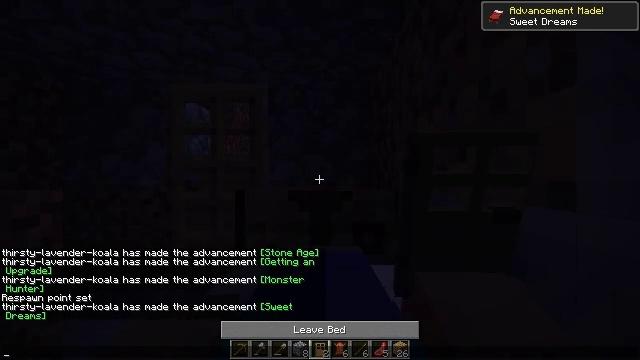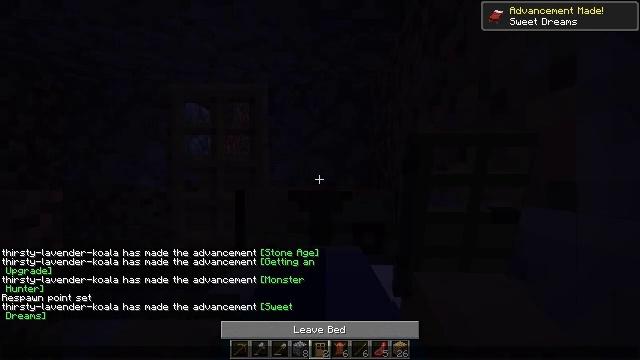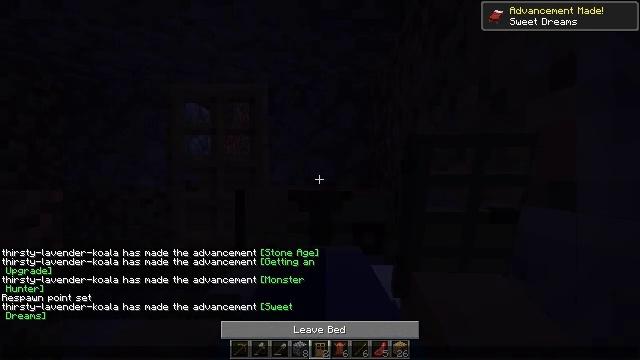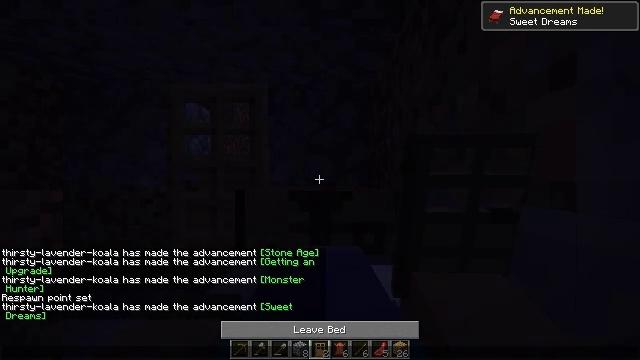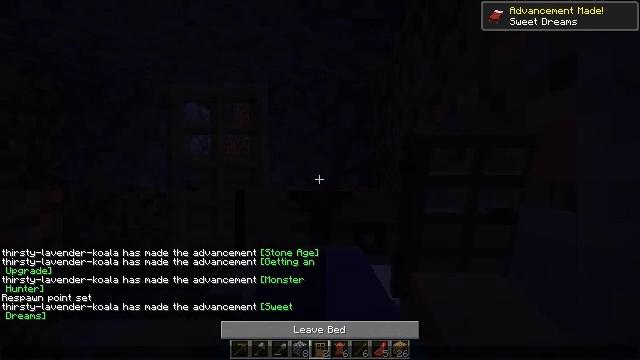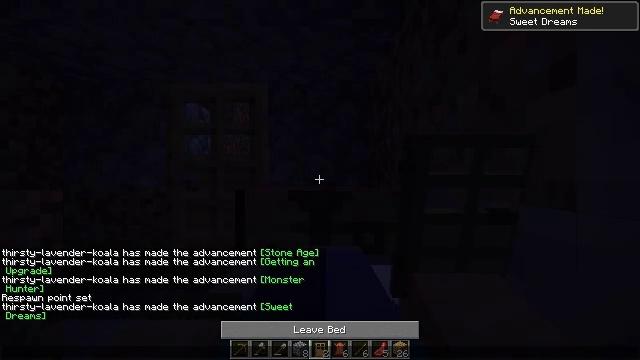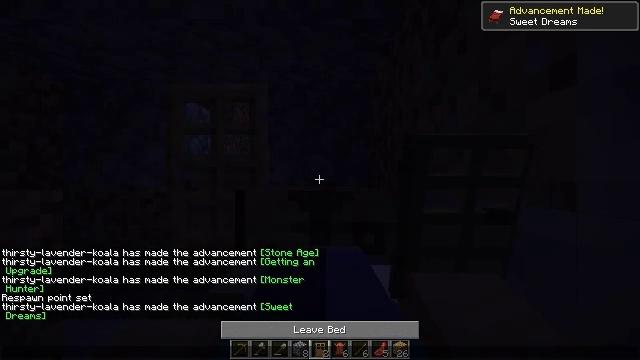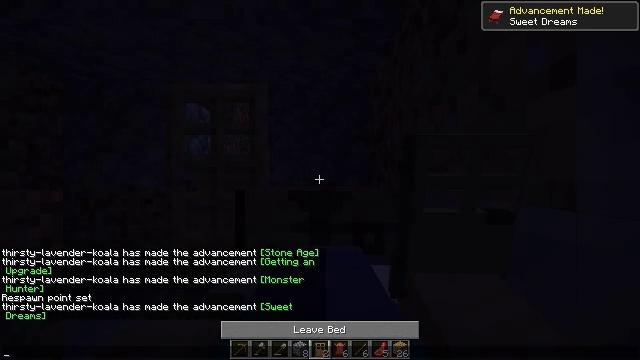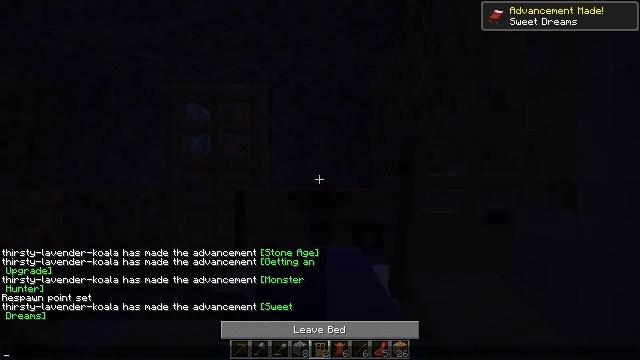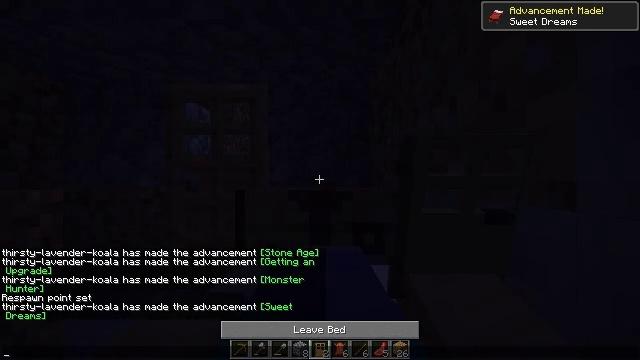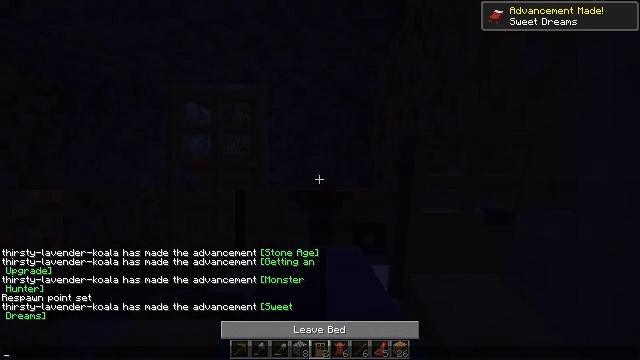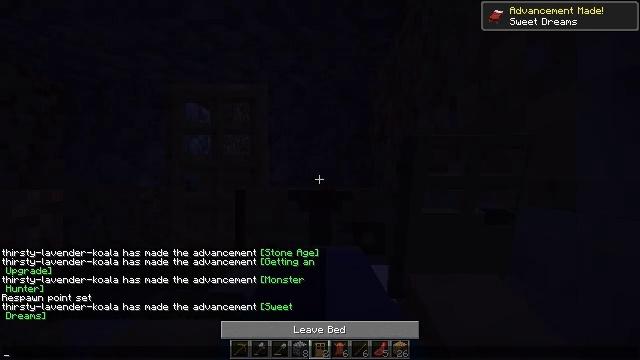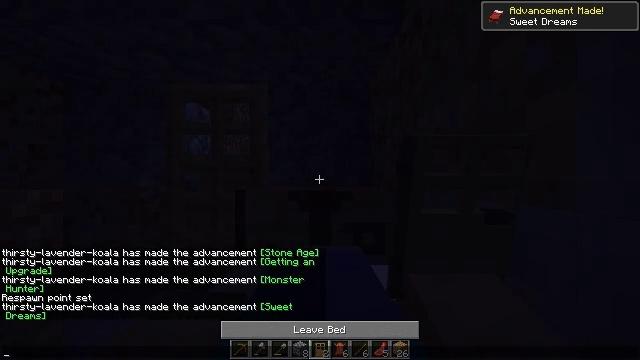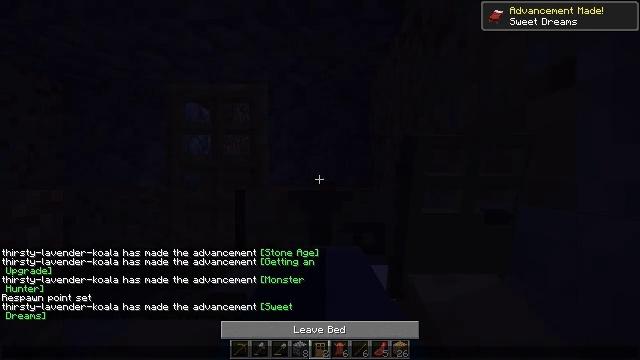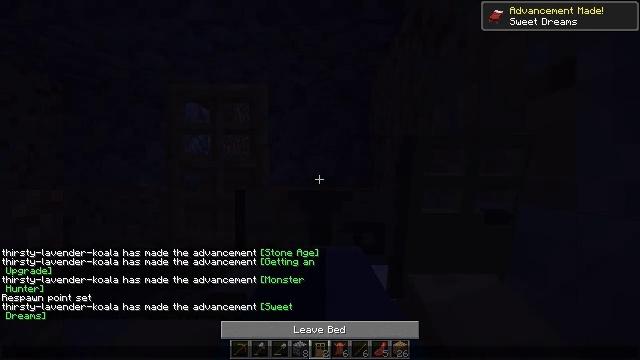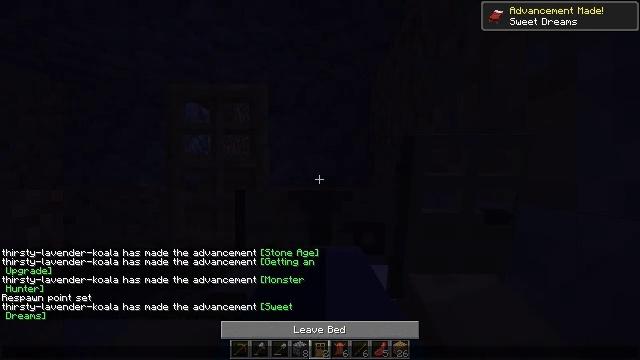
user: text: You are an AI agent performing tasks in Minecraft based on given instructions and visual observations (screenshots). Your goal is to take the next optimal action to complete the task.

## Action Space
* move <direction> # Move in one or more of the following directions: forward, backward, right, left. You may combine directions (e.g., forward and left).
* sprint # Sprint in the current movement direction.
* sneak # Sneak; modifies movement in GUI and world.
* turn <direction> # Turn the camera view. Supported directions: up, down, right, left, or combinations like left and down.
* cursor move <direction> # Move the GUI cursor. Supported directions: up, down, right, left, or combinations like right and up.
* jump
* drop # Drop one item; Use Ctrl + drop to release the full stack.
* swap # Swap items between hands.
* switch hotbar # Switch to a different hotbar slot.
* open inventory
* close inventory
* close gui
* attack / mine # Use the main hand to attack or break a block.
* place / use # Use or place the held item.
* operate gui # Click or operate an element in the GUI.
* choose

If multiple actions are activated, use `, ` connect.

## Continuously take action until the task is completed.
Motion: motion action
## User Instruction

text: Remove the white bed from its place.
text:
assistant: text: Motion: cursor move right and down
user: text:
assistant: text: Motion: cursor move right and down
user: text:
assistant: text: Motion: no_op
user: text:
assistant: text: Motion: no_op
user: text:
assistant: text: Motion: no_op
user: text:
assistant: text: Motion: no_op
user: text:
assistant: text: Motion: no_op
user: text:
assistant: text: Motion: no_op
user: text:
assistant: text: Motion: no_op
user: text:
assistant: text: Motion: no_op
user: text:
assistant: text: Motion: no_op
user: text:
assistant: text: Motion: no_op
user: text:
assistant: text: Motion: no_op
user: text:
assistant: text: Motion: no_op
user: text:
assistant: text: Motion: no_op
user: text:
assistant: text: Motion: no_op
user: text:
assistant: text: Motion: no_op
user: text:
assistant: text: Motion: no_op
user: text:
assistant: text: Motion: no_op
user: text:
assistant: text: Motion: no_op
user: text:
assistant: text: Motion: no_op
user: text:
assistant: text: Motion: no_op
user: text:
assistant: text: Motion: no_op
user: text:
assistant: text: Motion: no_op
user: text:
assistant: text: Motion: no_op
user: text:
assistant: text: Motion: no_op
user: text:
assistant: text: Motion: no_op
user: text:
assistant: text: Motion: no_op
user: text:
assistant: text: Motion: no_op
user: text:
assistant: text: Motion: no_op